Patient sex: M
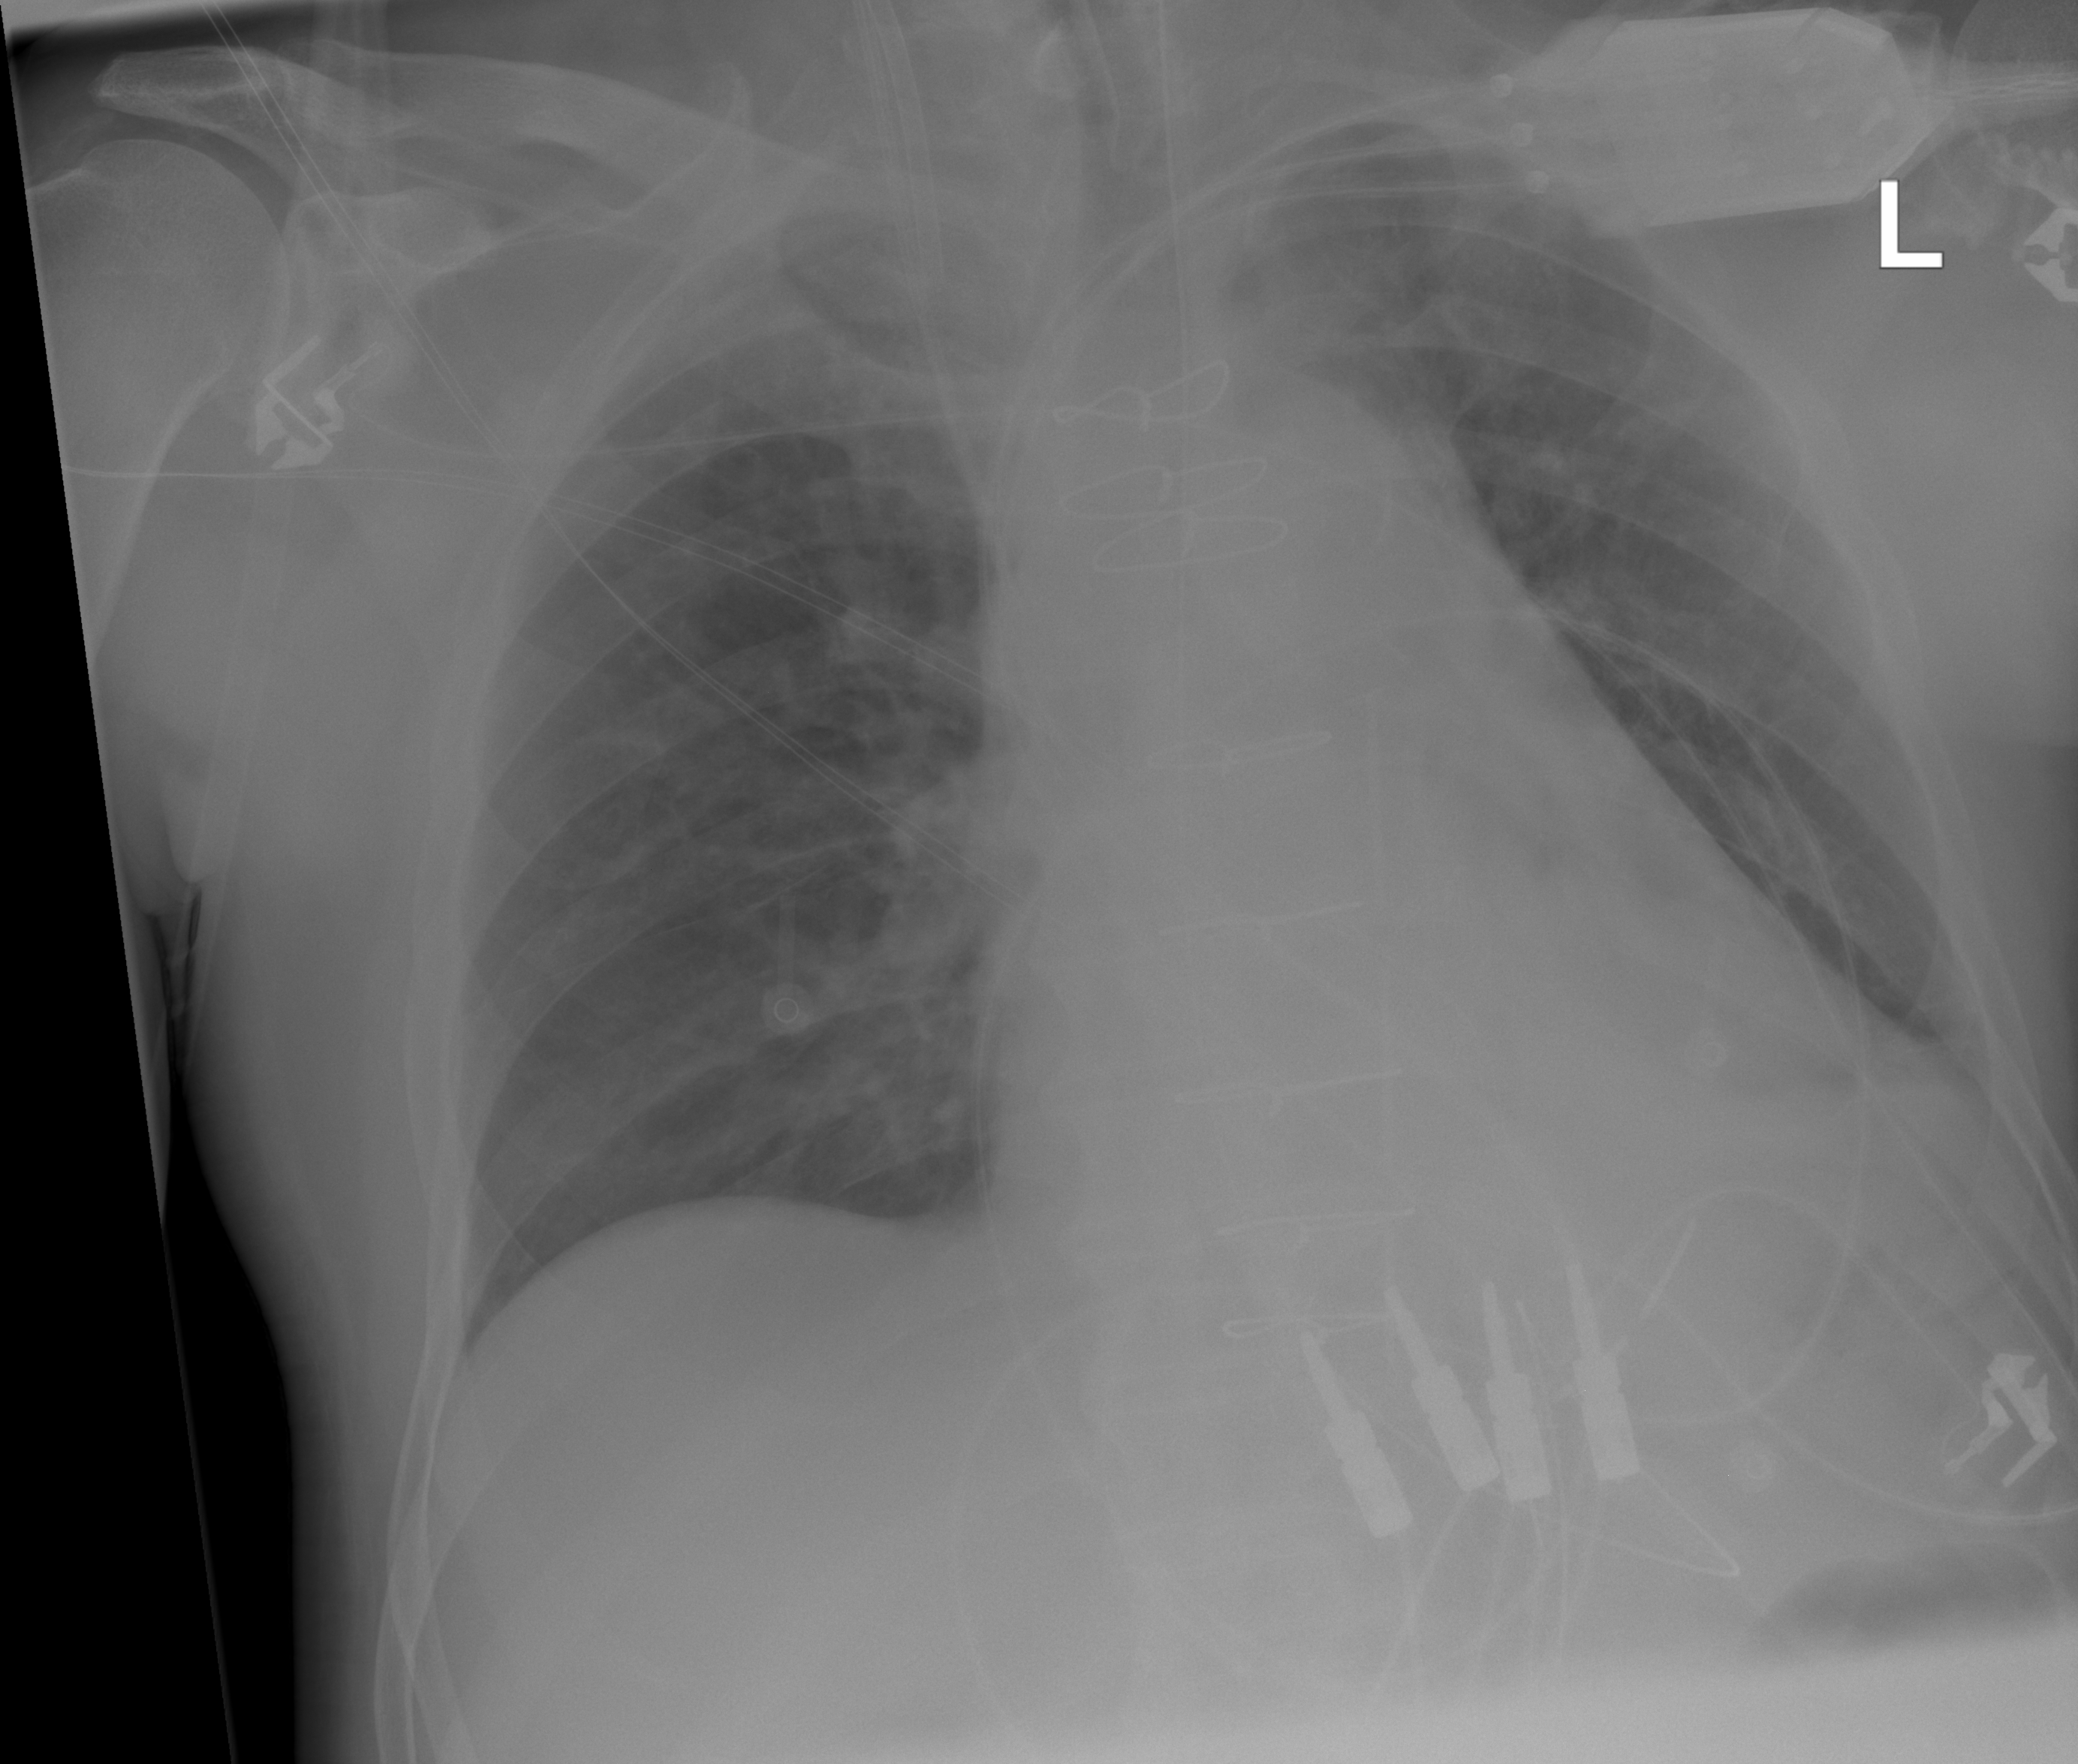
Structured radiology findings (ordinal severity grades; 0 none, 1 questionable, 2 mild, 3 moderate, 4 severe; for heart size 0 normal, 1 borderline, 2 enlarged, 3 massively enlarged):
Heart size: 2
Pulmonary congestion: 0
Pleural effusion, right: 0
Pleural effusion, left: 2
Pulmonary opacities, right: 0
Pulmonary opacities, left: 0
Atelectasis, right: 1
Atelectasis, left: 1